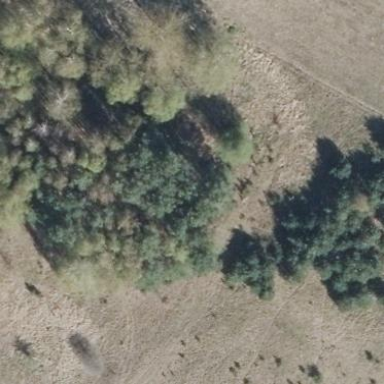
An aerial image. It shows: Mixed woodland with variety of leaf types and cycles.